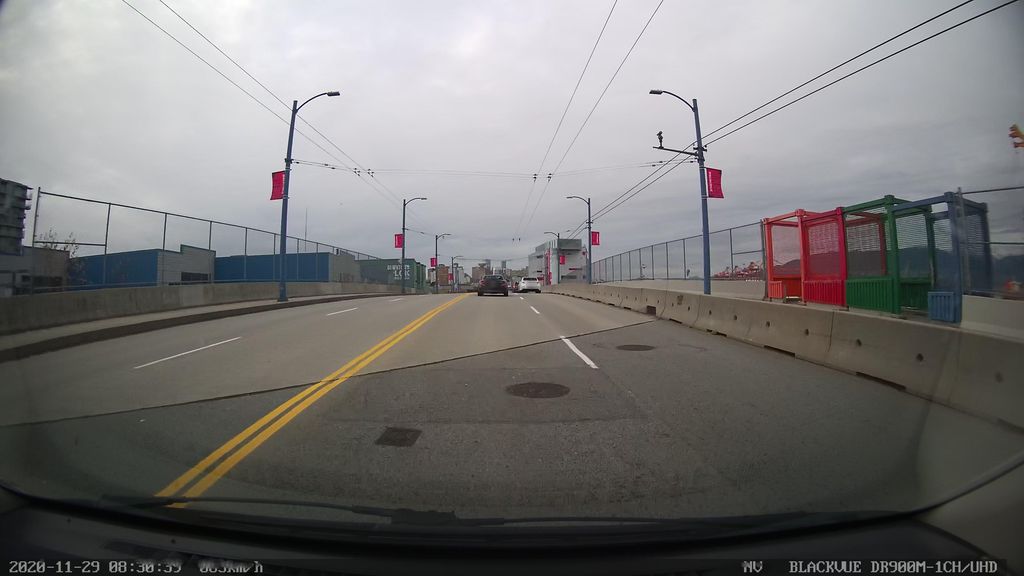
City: vancouver